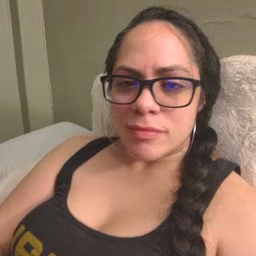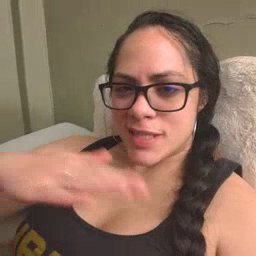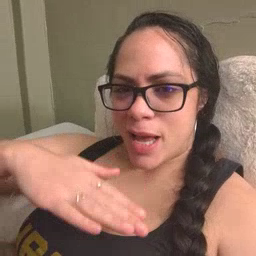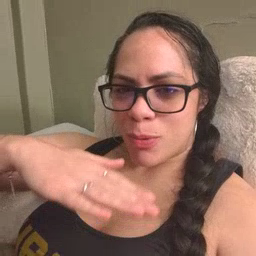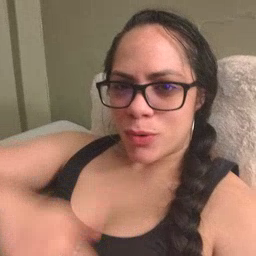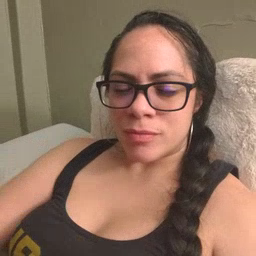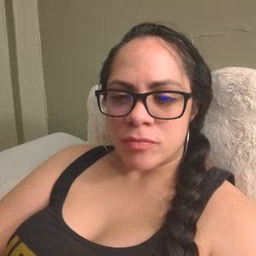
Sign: table